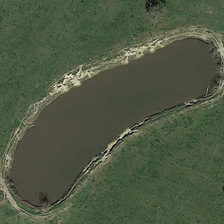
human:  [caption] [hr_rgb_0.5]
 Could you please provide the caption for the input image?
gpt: many green plants are around an irregular pond .

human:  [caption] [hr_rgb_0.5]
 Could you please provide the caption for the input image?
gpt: many green plants are around an irregular pond .

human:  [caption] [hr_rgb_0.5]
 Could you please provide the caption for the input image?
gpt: many green plants are around an irregular pond .

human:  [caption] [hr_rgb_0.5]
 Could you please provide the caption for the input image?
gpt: many green plants are around an irregular pond .

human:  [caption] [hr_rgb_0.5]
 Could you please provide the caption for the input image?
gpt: many green plants are around an irregular pond .